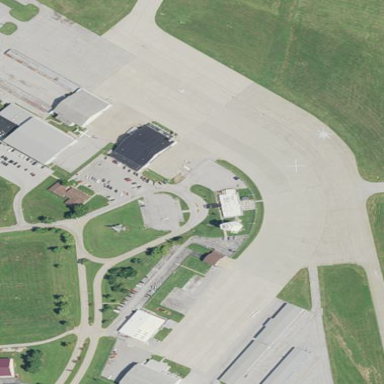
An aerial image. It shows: Apron area at the airport with paved surface.